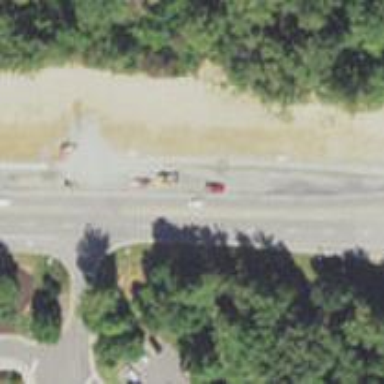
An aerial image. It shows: Tertiary road.